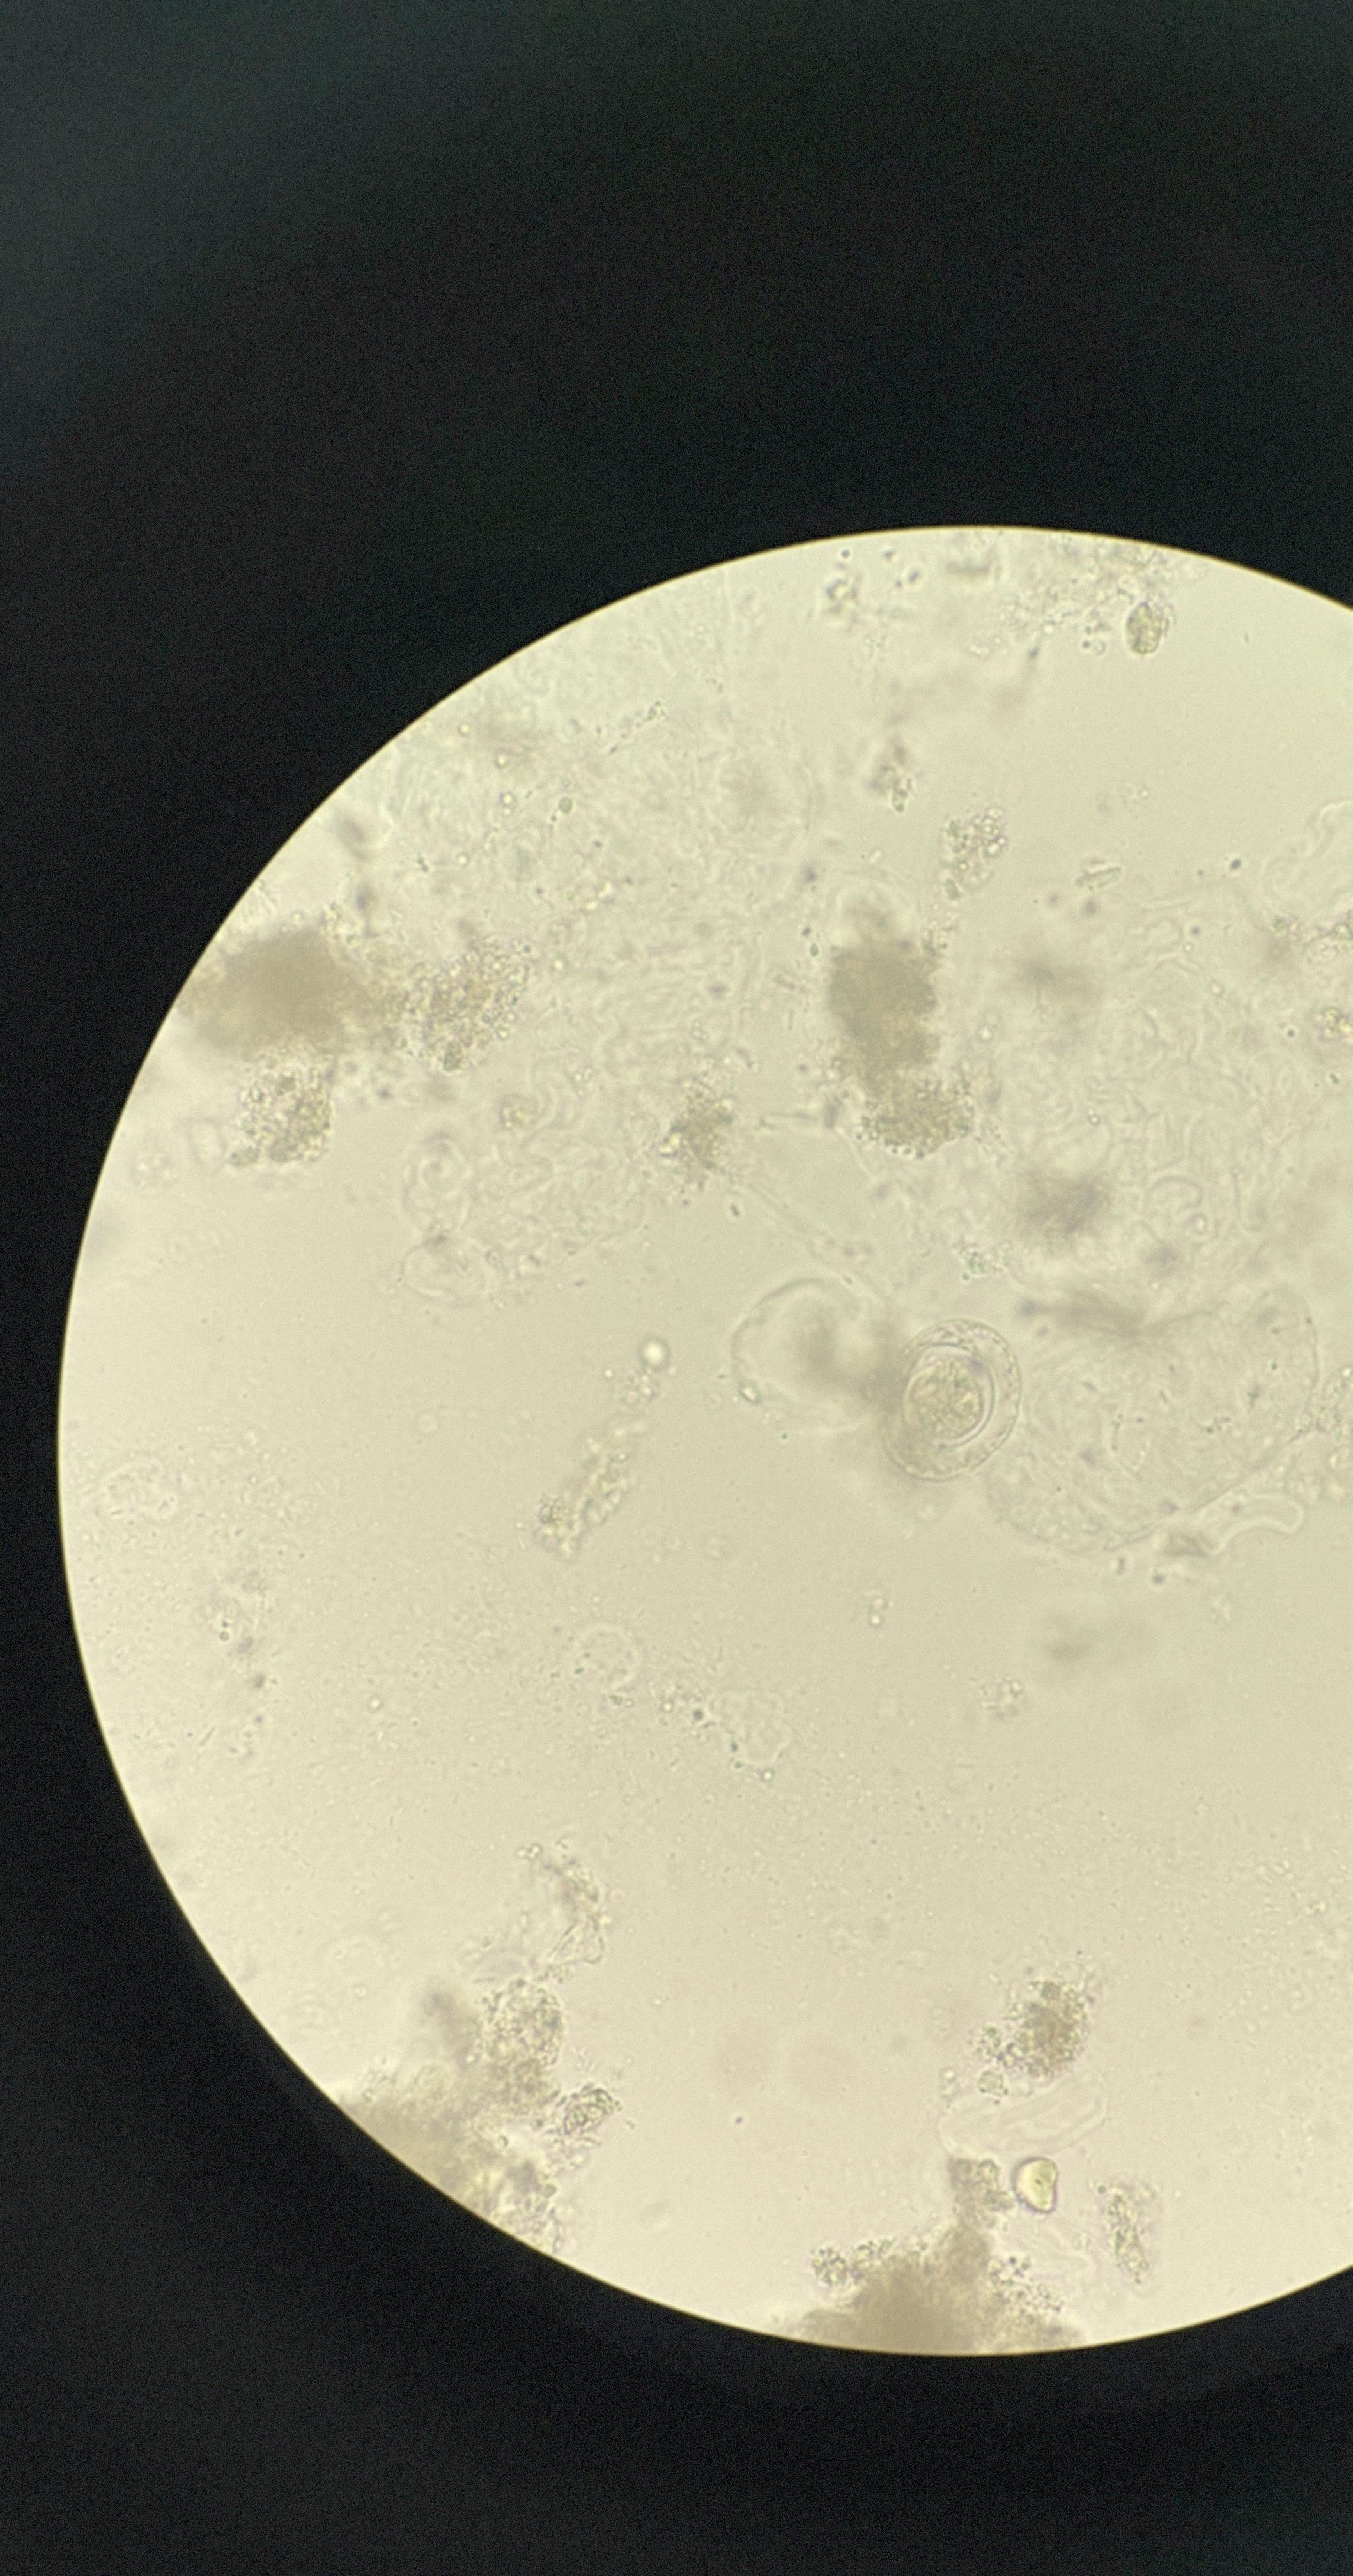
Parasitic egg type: Hymenolepis nana